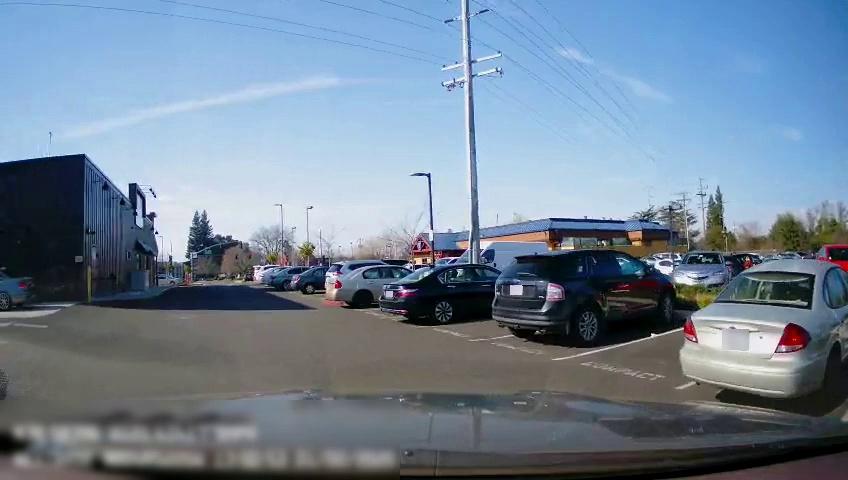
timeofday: Day
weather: Sunny
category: Drivable Space
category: Vehicles | SUV
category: Vehicles | Van
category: Vehicles | Car
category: Vehicles | SUV
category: Vehicles | SUV
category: Vehicles | Car
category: Vehicles | SUV
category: Vehicles | Car
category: Vehicles | Car
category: Vehicles | SUV
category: Vehicles | Car
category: Vehicles | Car
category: Vehicles | Car
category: Vehicles | SUV
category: Vehicles | Car
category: Vehicles | SUV
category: Vehicles | Car
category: Vehicles | Car
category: Vehicles | Car
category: Vehicles | Car
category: Vehicles | Car
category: Vehicles | Car